Interaction volume radius: 5 \u00c5
Interaction volume height: 25 \u00c5
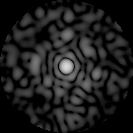
Disorder parameter: 0.8582